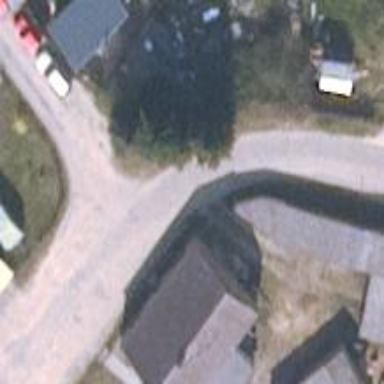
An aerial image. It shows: Residential road.